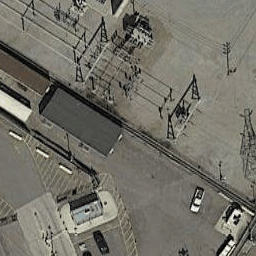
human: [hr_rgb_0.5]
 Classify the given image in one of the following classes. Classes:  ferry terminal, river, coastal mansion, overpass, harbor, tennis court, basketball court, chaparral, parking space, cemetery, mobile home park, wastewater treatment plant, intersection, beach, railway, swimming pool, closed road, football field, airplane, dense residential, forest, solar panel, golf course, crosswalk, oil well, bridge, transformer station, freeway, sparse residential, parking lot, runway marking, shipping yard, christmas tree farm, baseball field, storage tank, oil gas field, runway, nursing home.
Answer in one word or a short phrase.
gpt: transformer station